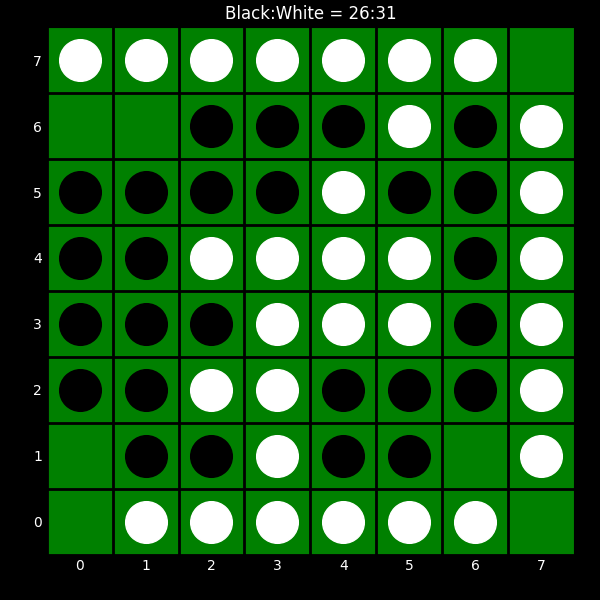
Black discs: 26
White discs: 31